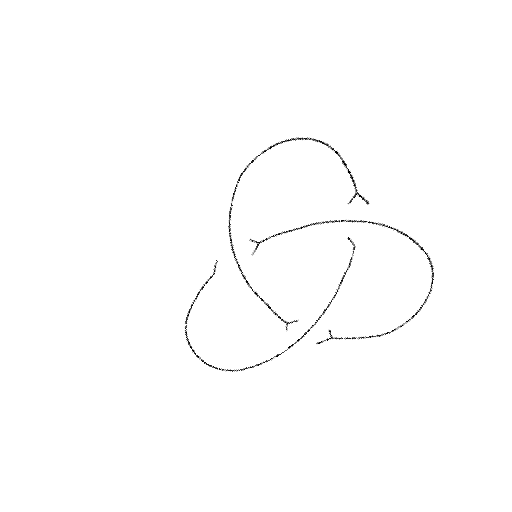
Crossing number: 3